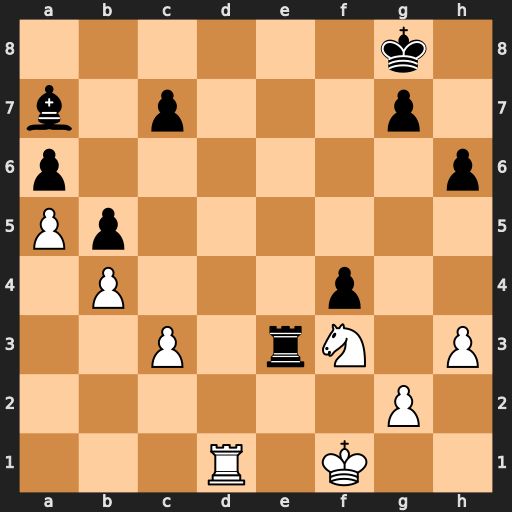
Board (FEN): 6k1/b1p3p1/p6p/Pp6/1P3p2/2P1rN1P/6P1/3R1K2
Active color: w
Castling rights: -
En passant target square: -
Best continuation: Rd8+ Kh7 Ra8 Rxc3 Rxa7